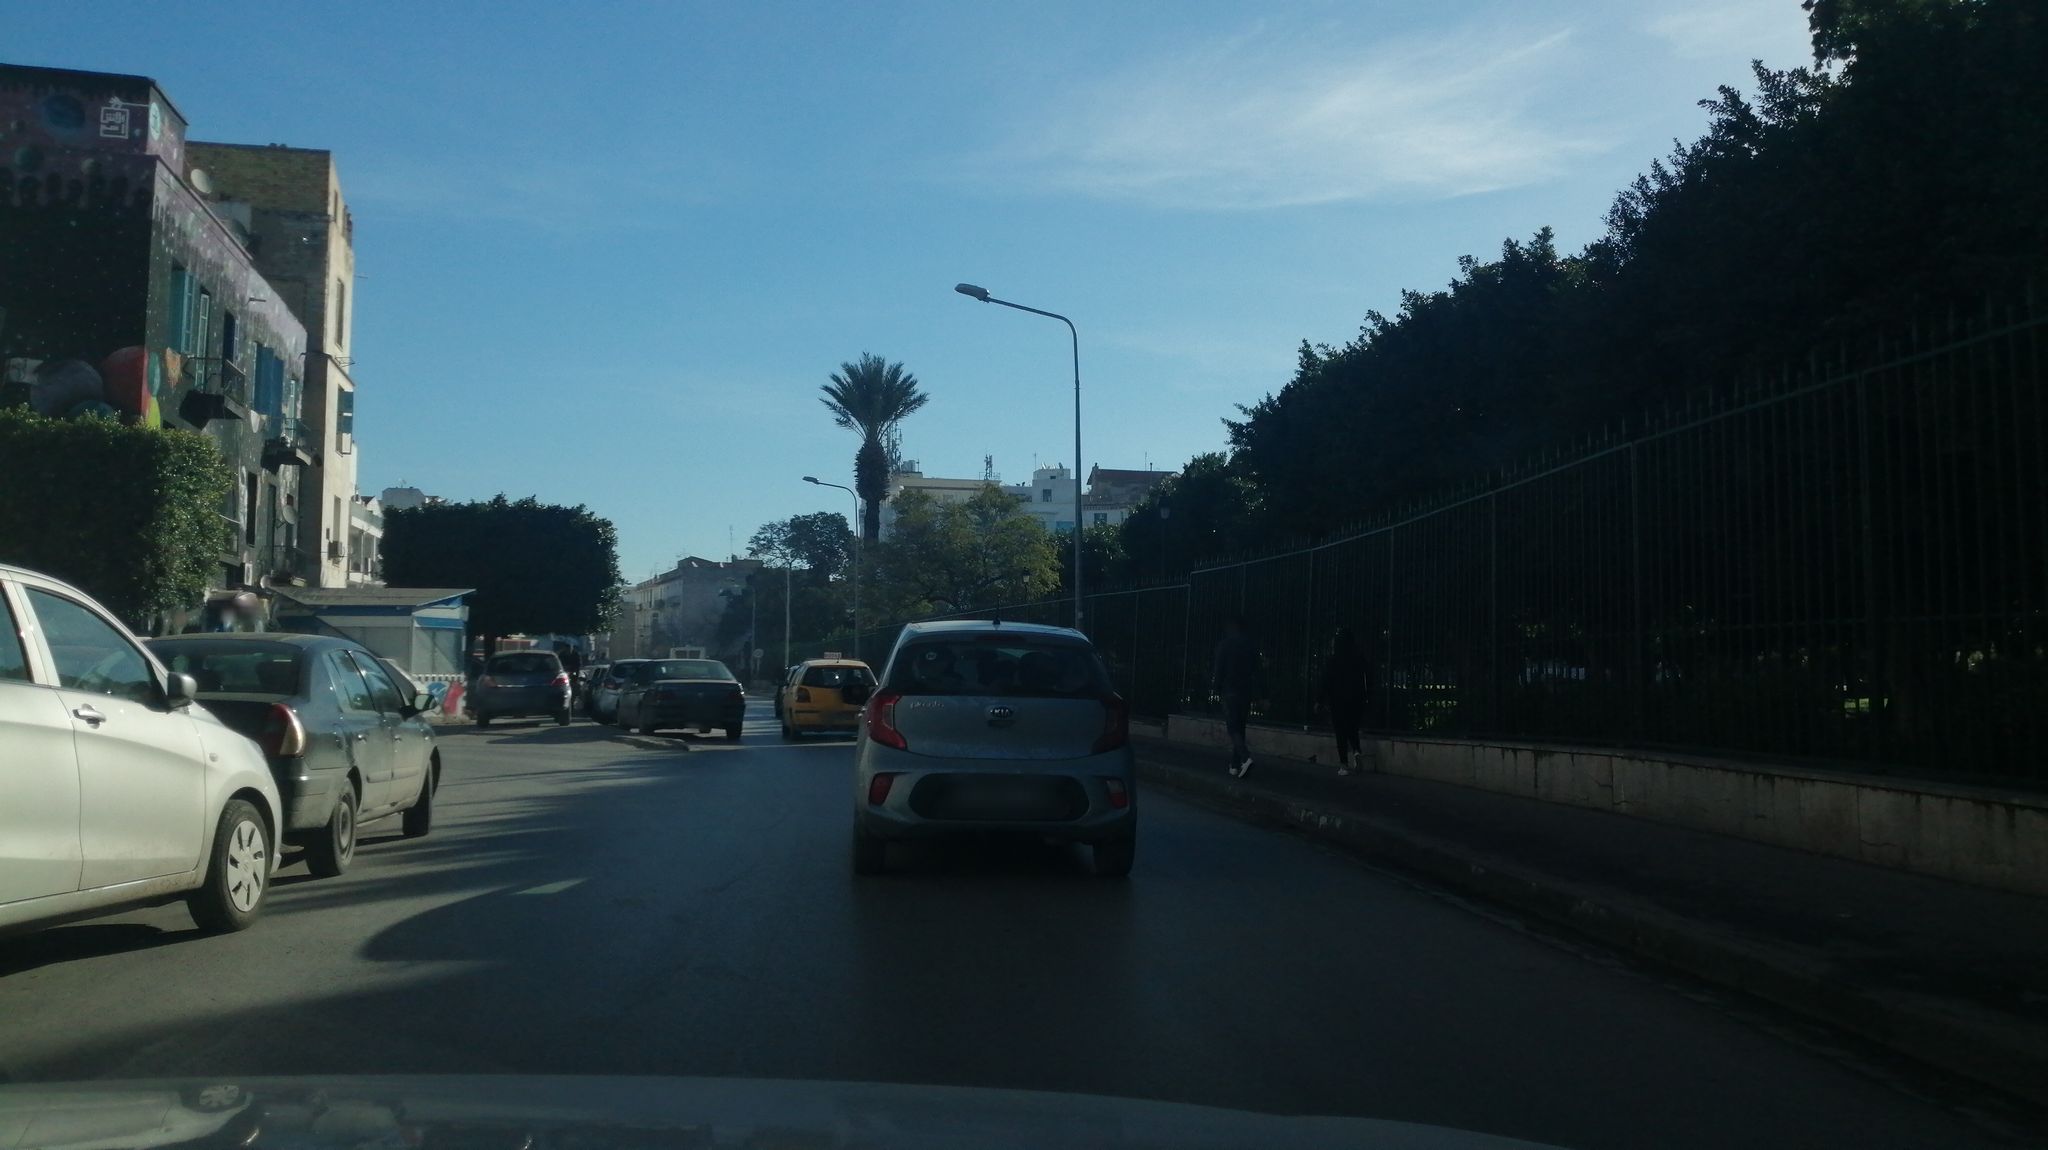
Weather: clear
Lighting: day
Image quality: good
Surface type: driving surface
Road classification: residential
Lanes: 2
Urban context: urban centre
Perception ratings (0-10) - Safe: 3.47, Lively: 6.1, Beautiful: 6.81, Boring: 2.48, Depressing: 2.25, Wealthy: 6.05